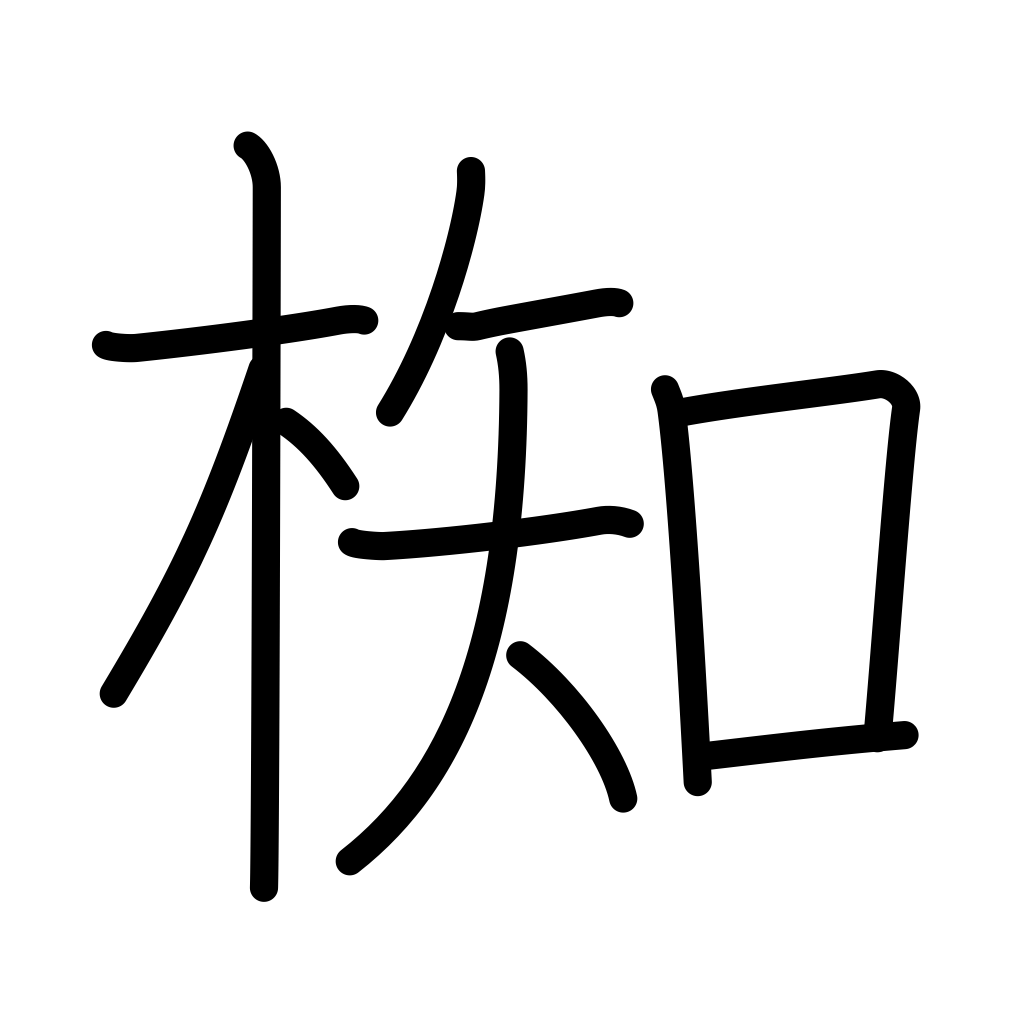
Meaning: type of evergreen tree